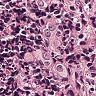
Metastatic tissue present: no